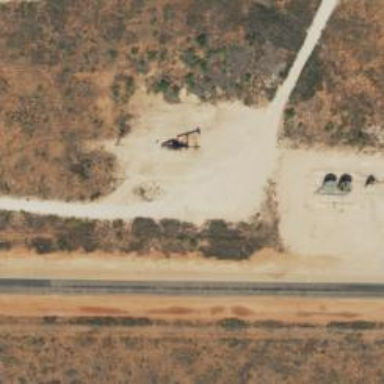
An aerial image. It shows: Petroleum well.